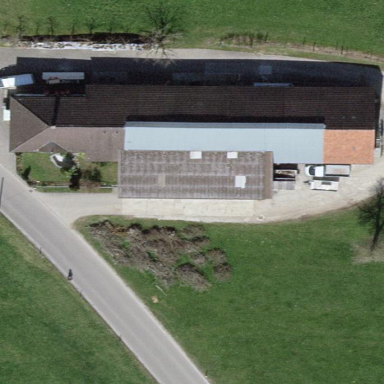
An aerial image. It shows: Farmyard area.